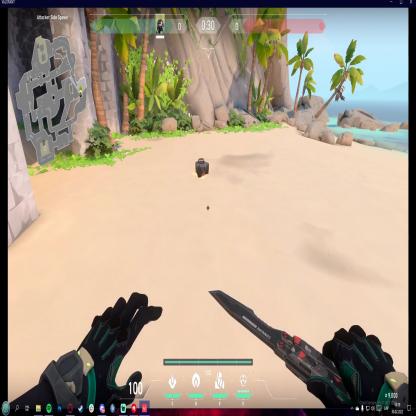
Label: dropped spike